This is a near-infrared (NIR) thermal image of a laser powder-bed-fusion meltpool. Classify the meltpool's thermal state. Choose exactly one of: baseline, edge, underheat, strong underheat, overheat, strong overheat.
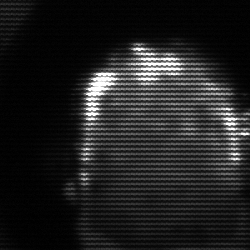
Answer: baseline